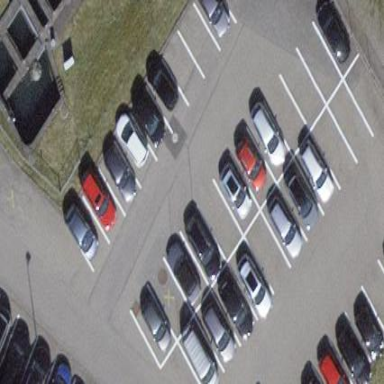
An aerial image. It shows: Parking area with surface.